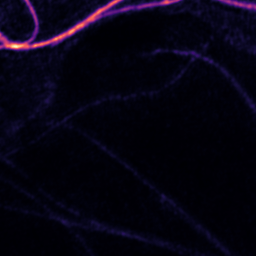
Label: Super-resolution Microtubules image